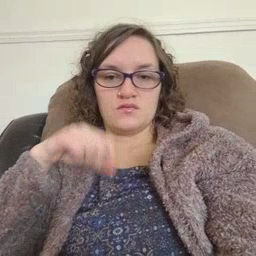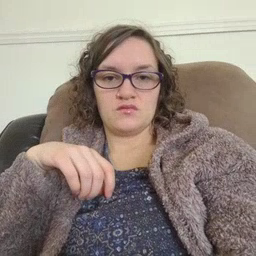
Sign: refrigerator